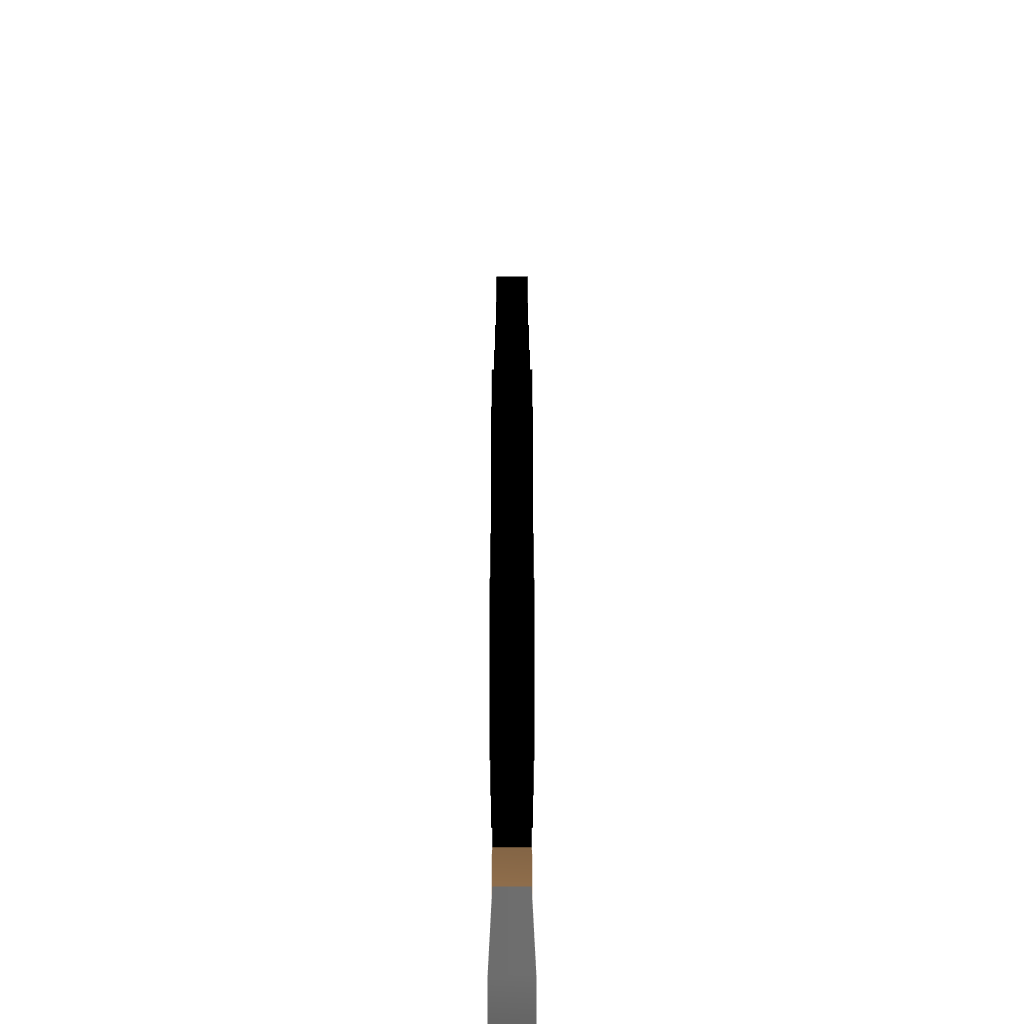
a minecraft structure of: Bulbasaur Ivysaur and Venusaur Pixel Art bad low quality